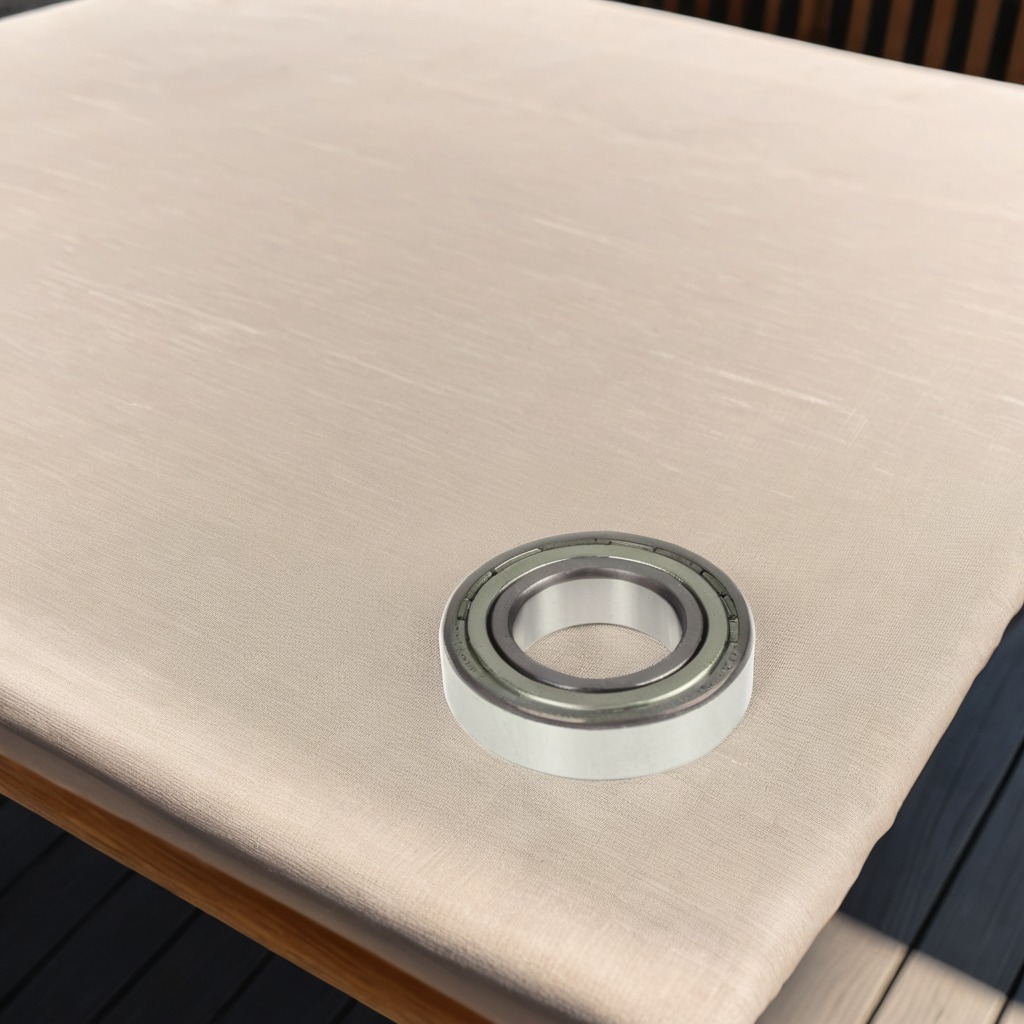
A metal ball bearing is lying on a wooden table in an outdoor workshop during daytime bright natural light soft shadows worn but beneath the cloth.